Question: I am completely new to programming. I have no idea how to compile & run a simple C program in Sublime Text 2.
(In college I was asked to use Turbo C++ 3.0 but I found that IDE quite ancient.)
I'm using Windows 8 (x64). Here's the error I got when I clicked on build.

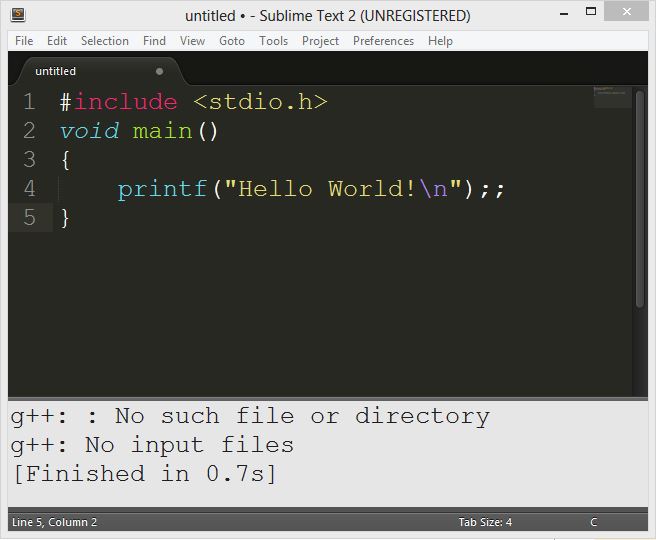
Answer: I realize you mentioned that you're new to programming but <URL> might still help you to figure out what's going on. Basically, it looks as if you're not specifying the name of the C file to compile in the build command correctly. In the example given at that webpage, the file to be compiled is specified by the '$file' parameter.
---
EDIT: Looking again at the output, try saving your file as a *.c file--'File->Save As' and call it something like . The .c extension is the important thing in this case.
---
EDIT 2: You don't need two ';' at the end of line 4. That's unlikely to be your problem (should compile ok) but it's not needed and you shouldn't get into the habit.